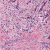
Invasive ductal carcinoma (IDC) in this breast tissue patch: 1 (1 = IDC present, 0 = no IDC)